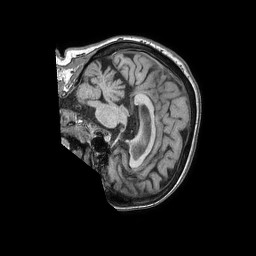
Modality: T1w
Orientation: sagittal
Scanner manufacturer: philips
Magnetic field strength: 1.5 T
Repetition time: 0.007537 s
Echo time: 0.003425 s